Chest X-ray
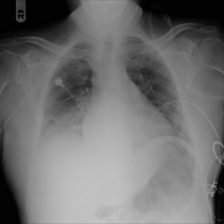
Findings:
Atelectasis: negative
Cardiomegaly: negative
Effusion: negative
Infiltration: negative
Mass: negative
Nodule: negative
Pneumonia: negative
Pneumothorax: negative
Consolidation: negative
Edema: negative
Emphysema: negative
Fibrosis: negative
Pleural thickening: negative
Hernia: negative